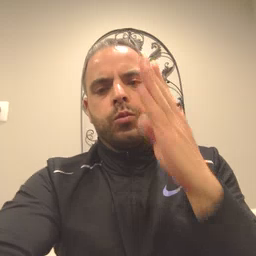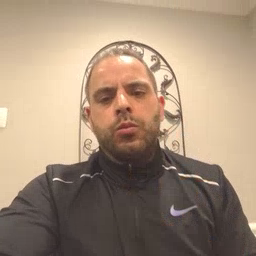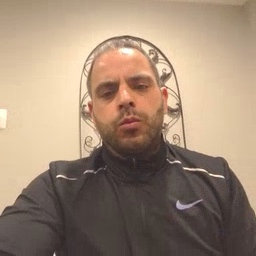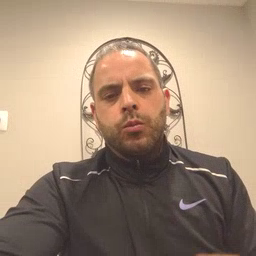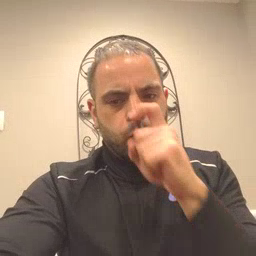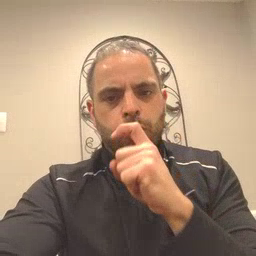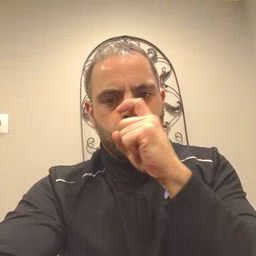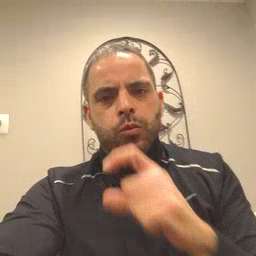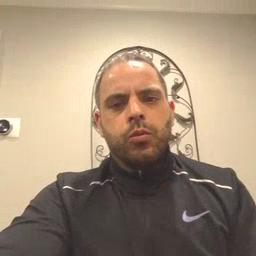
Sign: doll